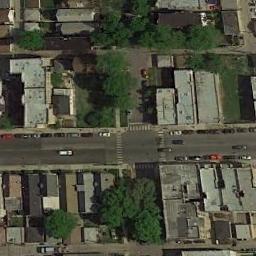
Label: intersection